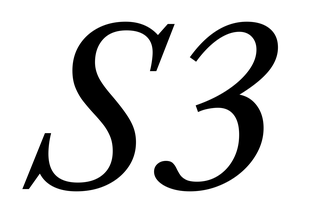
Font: LibreCaslonText-Italic_Italic